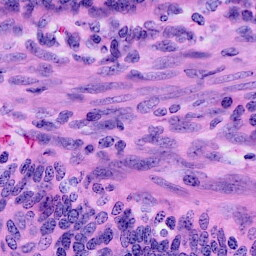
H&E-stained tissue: Cervix